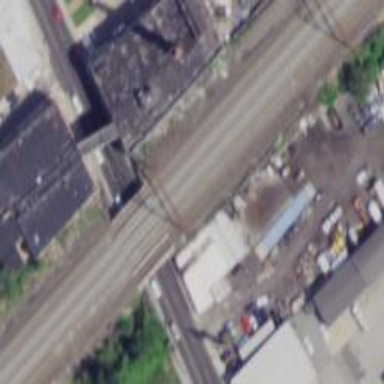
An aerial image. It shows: Railway yard with bridge over the rail.